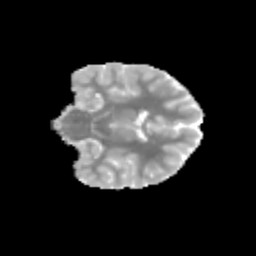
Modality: MD
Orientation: coronal
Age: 11
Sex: female
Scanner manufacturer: siemens
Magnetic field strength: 3 T
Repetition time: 3.8 s
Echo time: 0.07 s